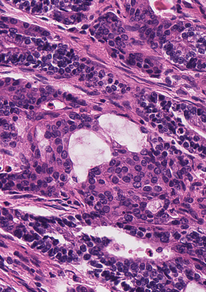
Tumor epithelial tissue: yes
Tumor-associated stroma tissue: yes
Normal tissue: no